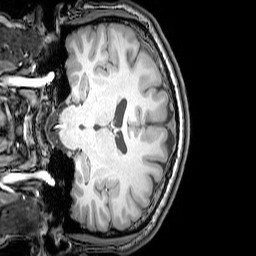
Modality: T1w
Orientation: coronal
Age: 22
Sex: male
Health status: healthy
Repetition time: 0.081 s
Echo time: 0.037 s